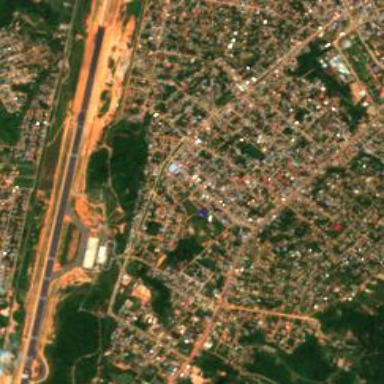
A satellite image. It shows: International aerodrome that serves both public and military purposes.